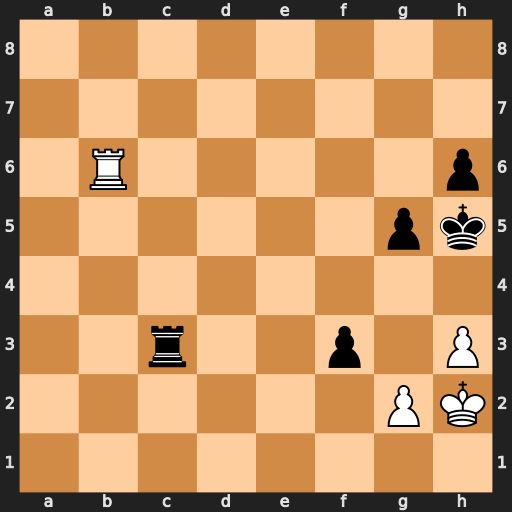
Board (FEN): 8/8/1R5p/6pk/8/2r2p1P/6PK/8
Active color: w
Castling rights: -
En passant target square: -
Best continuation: g4+ Kh4 Rxh6#